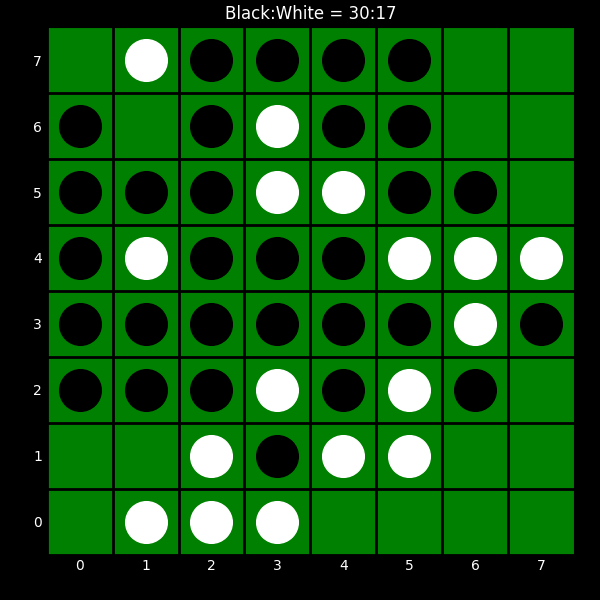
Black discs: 30
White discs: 17